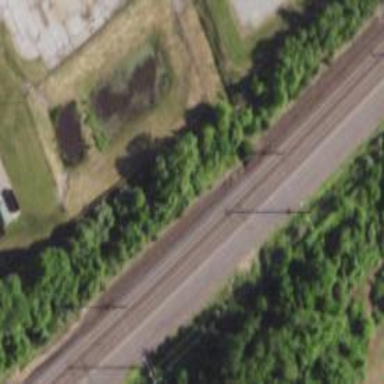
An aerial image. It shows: Railway track with contact line for electrification.